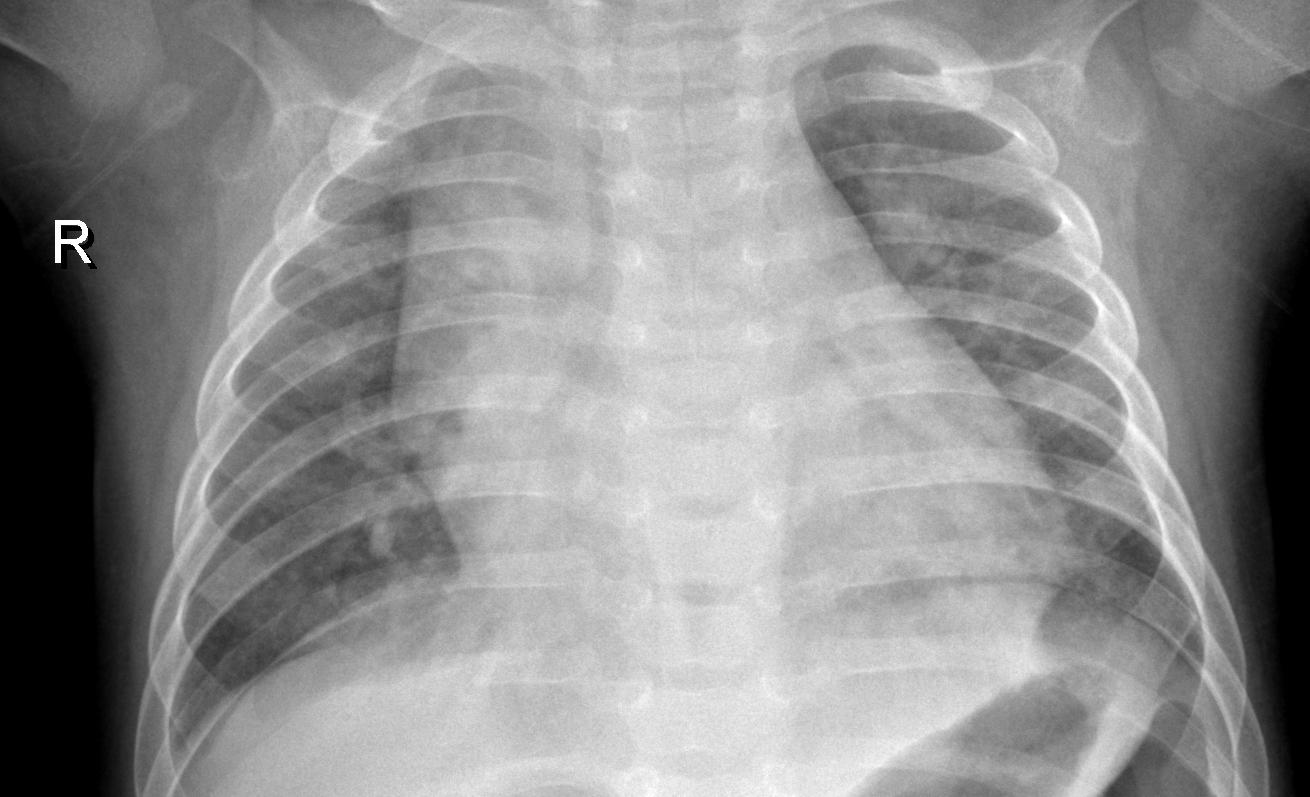
Diagnosis: PNEUMONIA